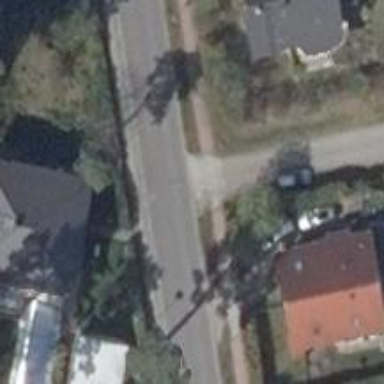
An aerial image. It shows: Tertiary road with sidewalk on the left.